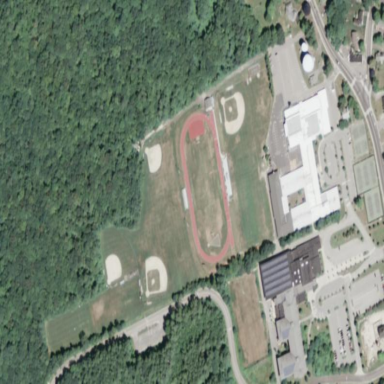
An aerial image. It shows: School.